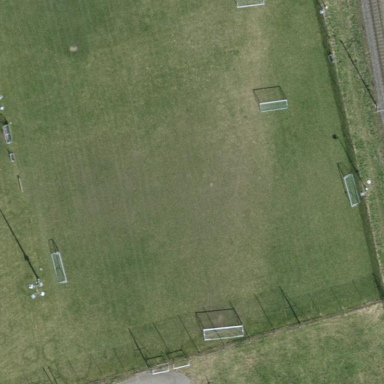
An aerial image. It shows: Soccer pitch for leisureland activities.